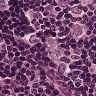
Metastatic tissue present: yes